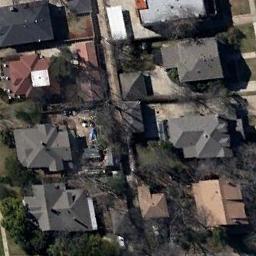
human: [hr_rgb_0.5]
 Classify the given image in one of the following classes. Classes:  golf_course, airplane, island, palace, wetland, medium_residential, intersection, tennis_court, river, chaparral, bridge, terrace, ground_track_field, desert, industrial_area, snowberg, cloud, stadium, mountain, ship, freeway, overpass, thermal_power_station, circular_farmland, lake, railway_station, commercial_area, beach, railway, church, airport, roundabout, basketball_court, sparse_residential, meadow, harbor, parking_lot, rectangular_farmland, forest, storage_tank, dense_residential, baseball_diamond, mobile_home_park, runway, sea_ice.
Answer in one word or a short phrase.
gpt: medium_residential